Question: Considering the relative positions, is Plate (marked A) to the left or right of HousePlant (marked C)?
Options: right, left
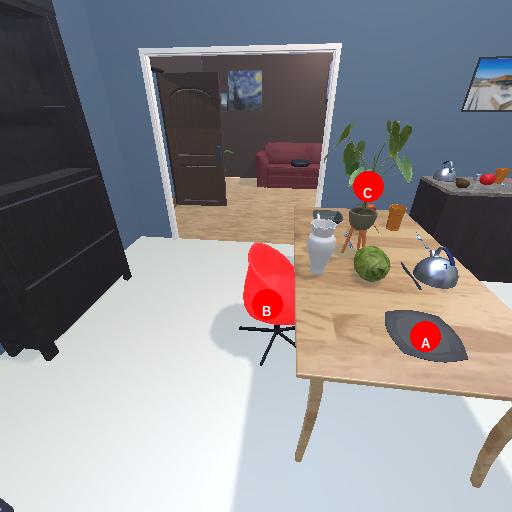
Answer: right